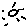
Label: sun